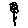
Label: flower